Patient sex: M
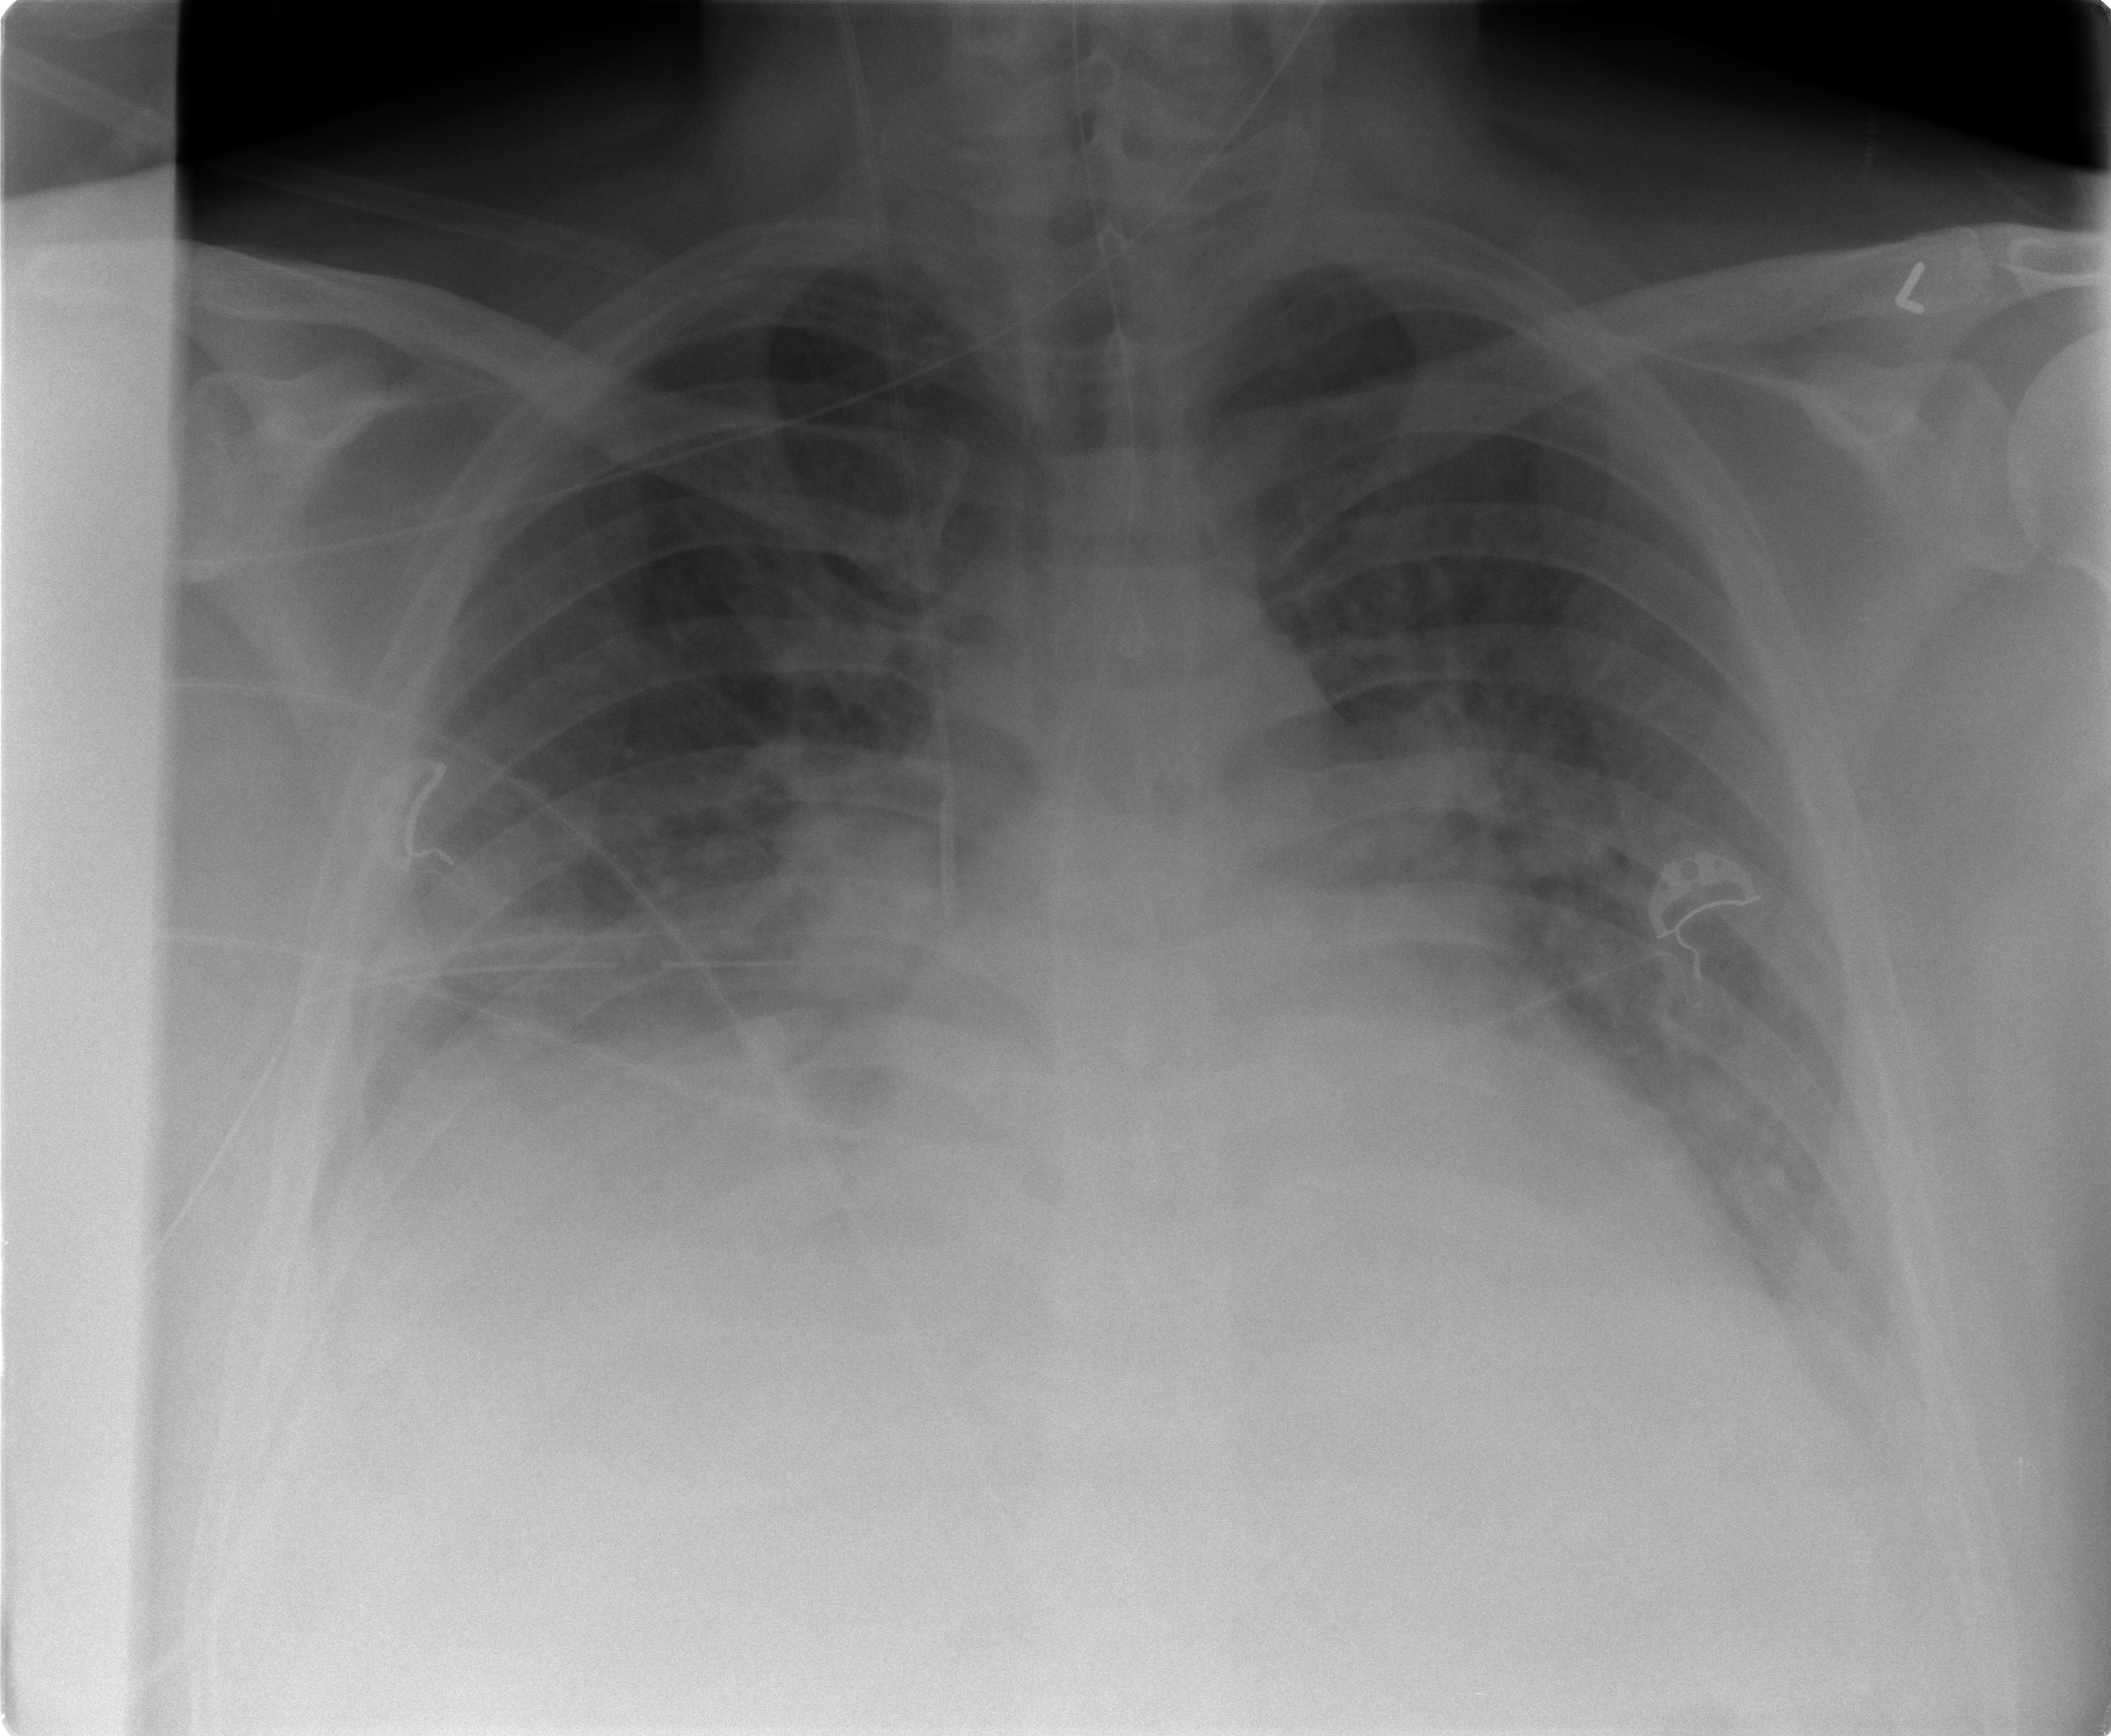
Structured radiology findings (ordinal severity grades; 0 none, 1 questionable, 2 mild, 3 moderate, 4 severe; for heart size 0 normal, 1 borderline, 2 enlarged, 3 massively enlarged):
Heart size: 1
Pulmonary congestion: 2
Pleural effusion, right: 2
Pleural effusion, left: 2
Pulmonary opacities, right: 2
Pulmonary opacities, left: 2
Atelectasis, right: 2
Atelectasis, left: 2